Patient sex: M
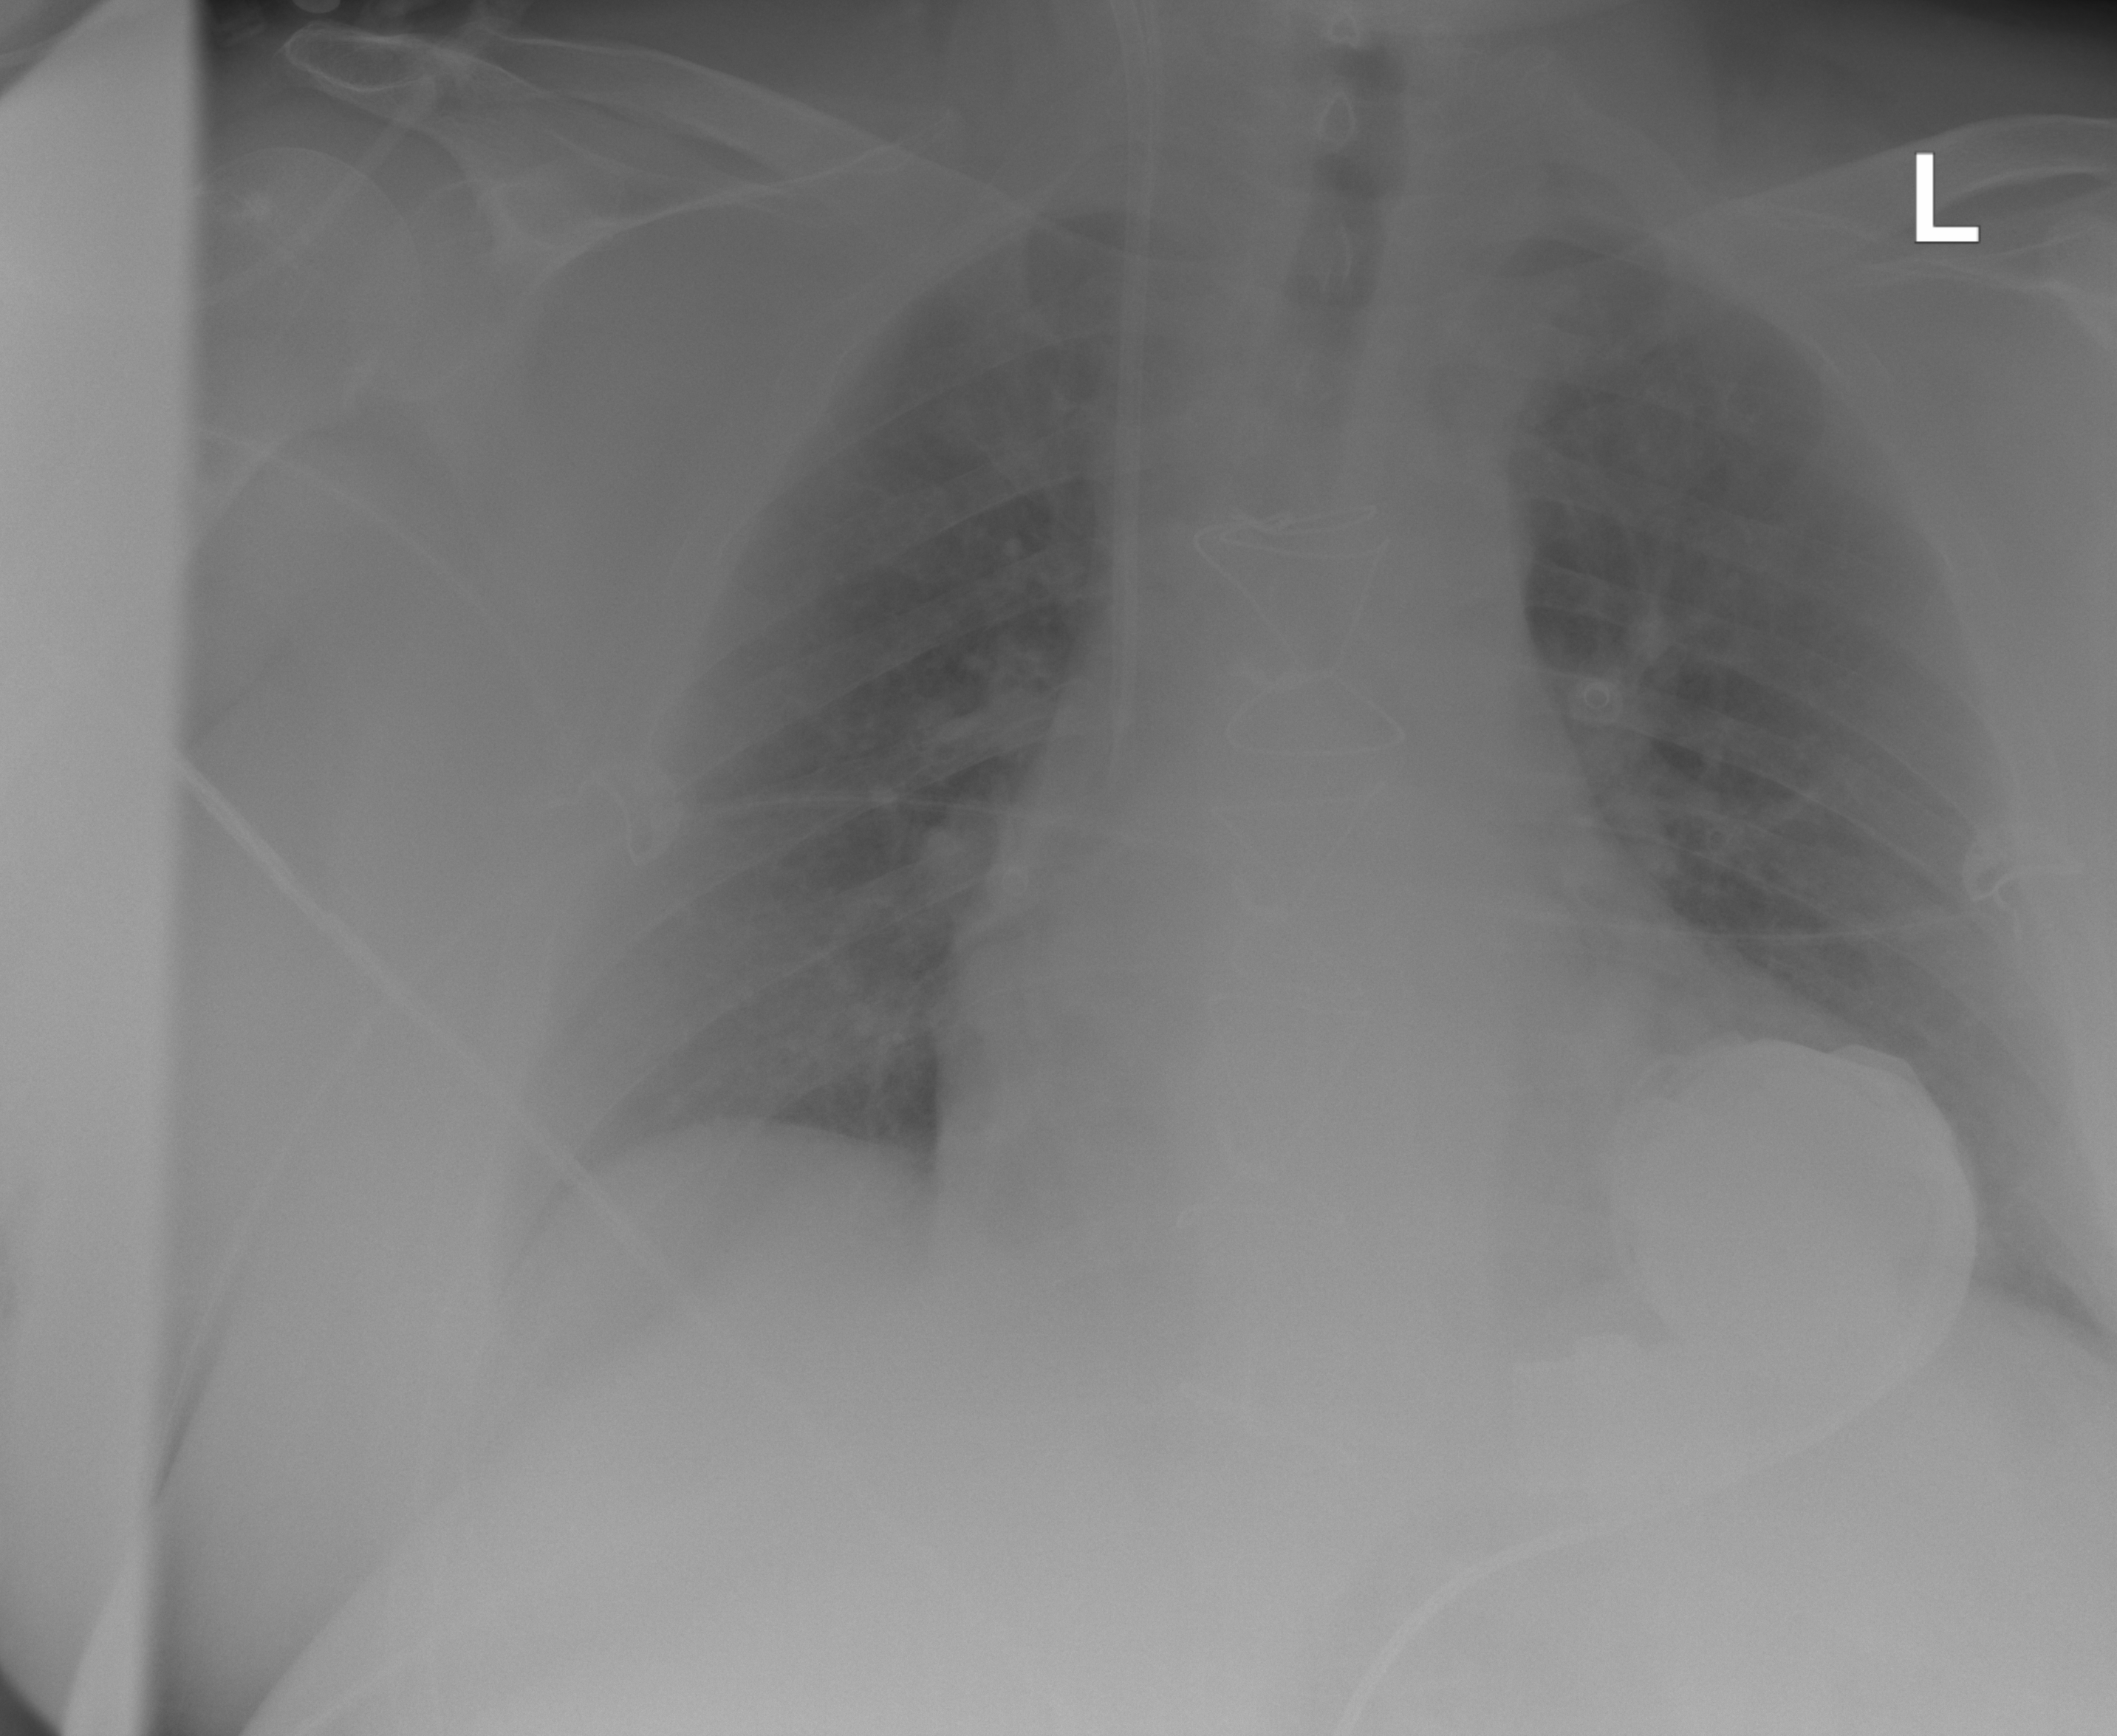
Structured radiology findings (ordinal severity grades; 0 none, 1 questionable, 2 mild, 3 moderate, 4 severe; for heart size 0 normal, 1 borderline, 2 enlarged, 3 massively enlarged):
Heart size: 2
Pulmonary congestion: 2
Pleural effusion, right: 0
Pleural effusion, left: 0
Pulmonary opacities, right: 0
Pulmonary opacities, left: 0
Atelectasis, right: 0
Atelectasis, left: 0